Aerial crown-view tile of a tropical tree (Barro Colorado Island, Panama), acquired 20250715:
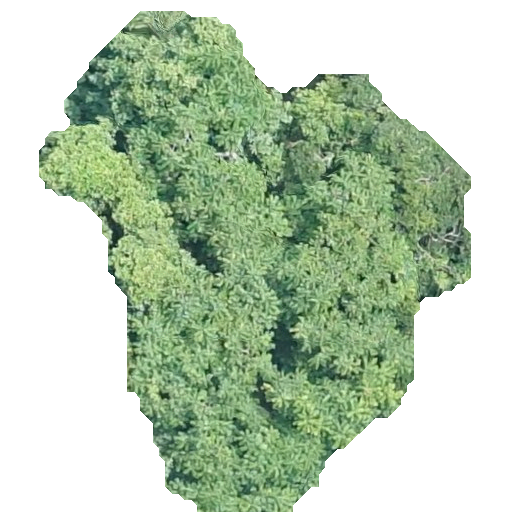
Species: Spondias mombin
GBIF accepted scientific name: Spondias mombin
Crown area: 204.844 m²